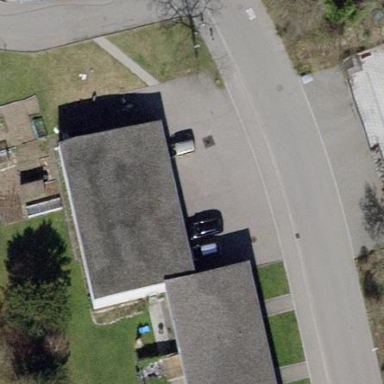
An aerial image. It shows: Flat-roofed building.